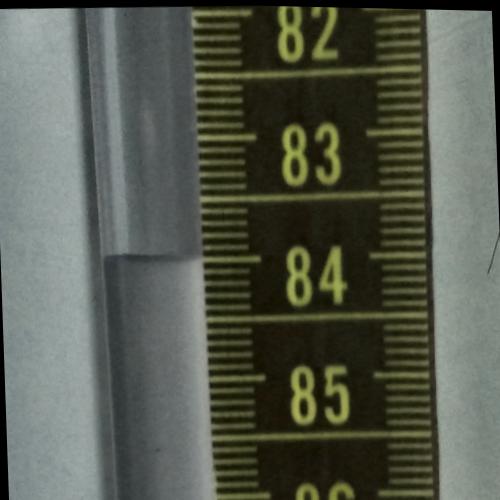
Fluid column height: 84.0 cm